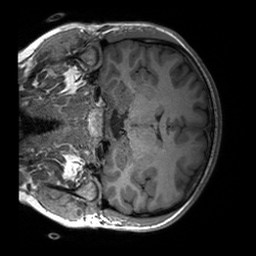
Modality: T1w
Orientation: coronal
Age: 22
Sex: female
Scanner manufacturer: siemens
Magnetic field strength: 3 T
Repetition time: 2.3 s
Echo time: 0.00227 s